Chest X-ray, AP view. Patient: 56 years old, sex M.
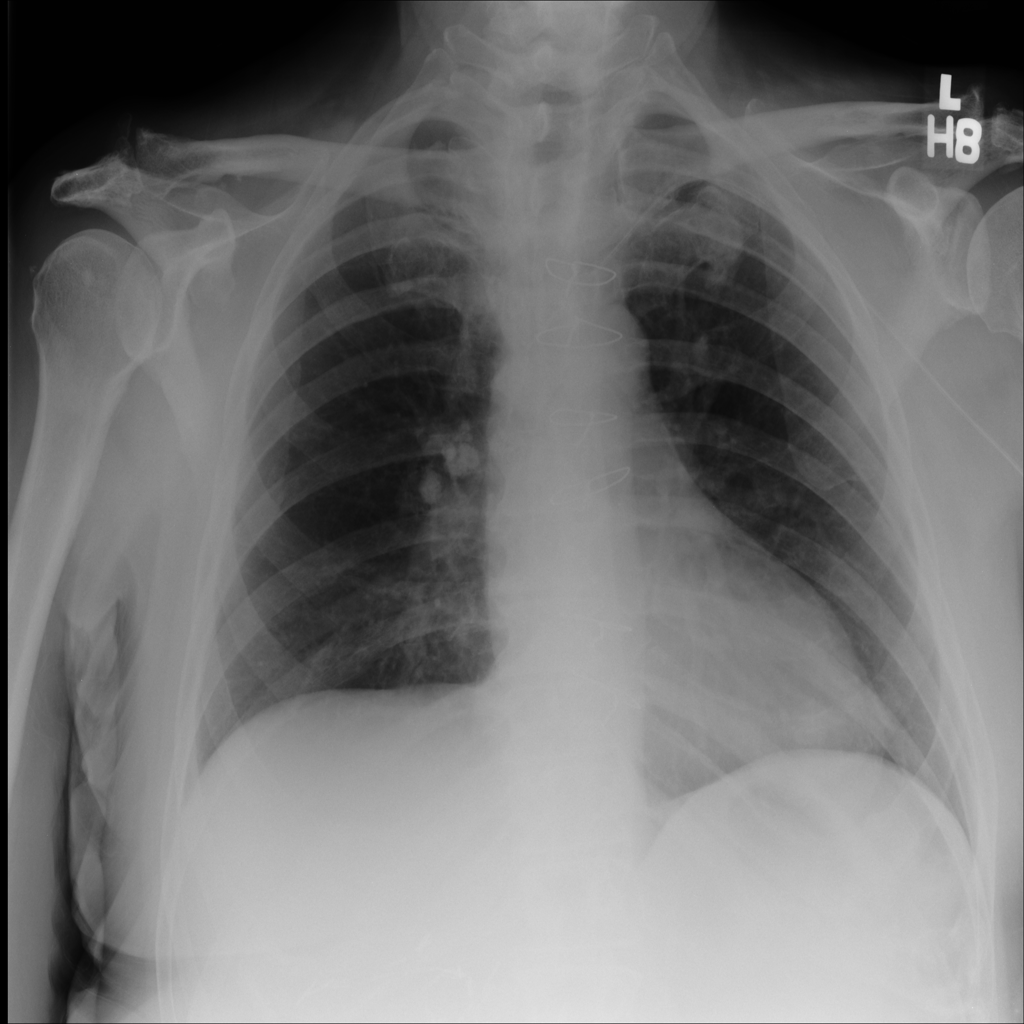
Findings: No Finding